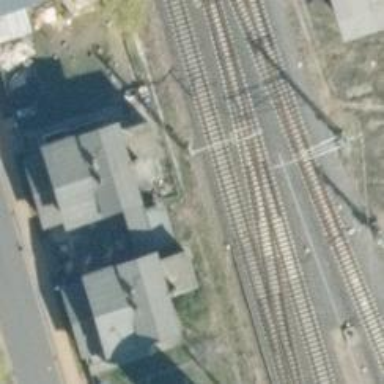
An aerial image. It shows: Railway milestone with catenary mast.